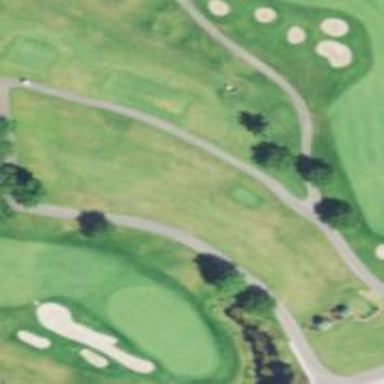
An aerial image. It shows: Path used for both walking and golf.